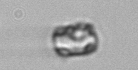
Label: Thalassiosira